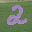
Label: 2